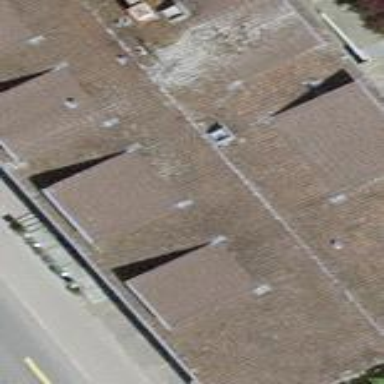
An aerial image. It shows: Building with gabled roof made of roof tiles.